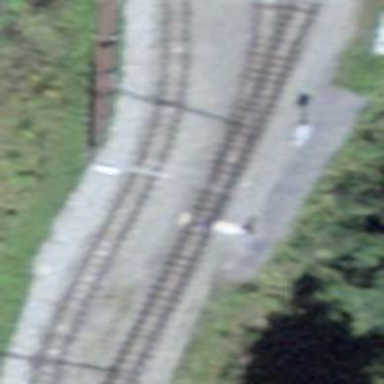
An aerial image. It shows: Railway switch.